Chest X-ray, PA view. Patient: 55 years old, sex M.
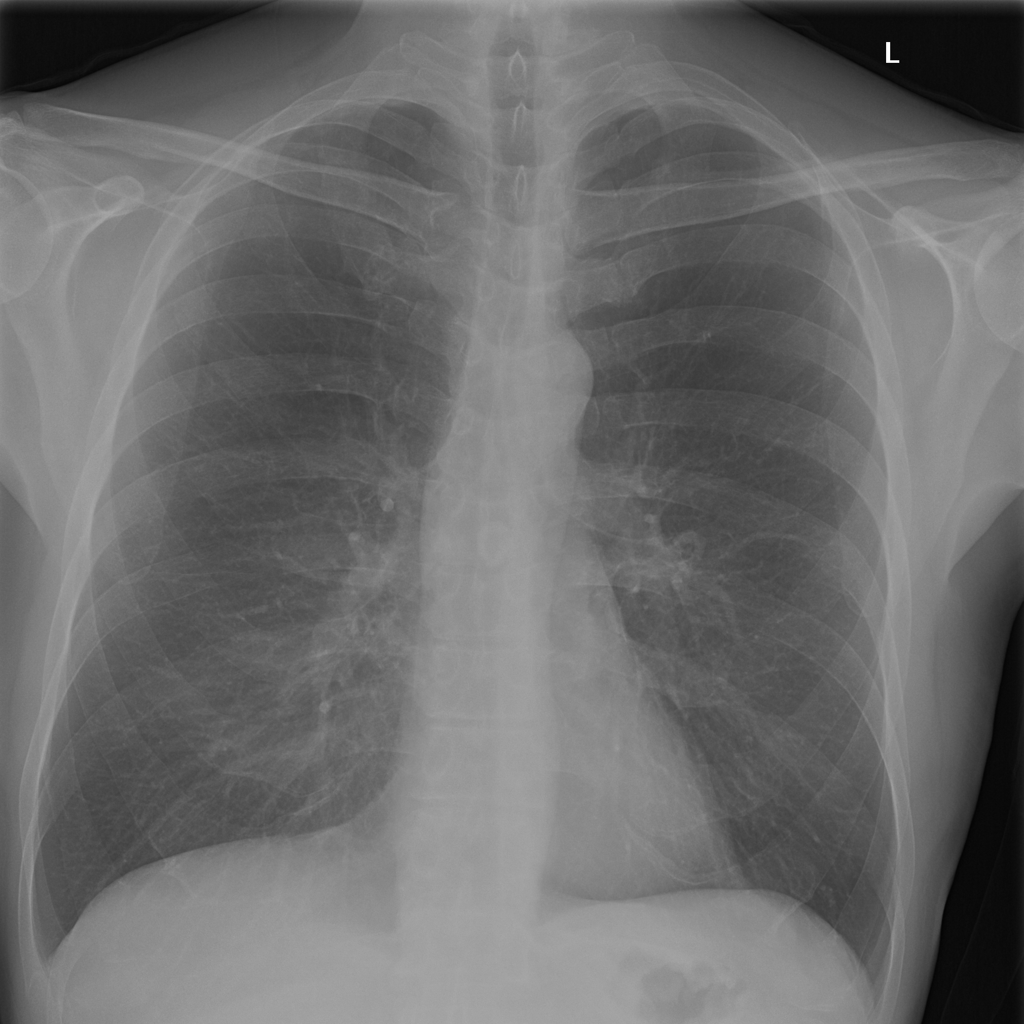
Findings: Nodule